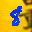
Label: 8